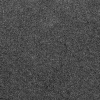
Atmospheric dust classification: dusty